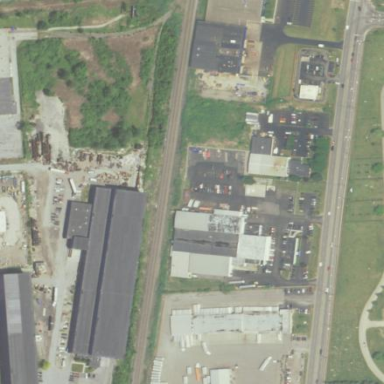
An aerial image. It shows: Industrial area.